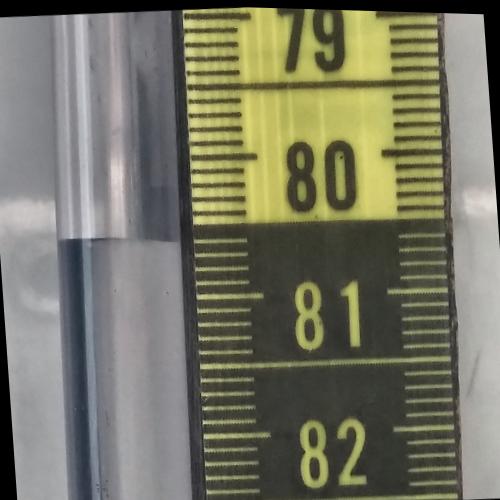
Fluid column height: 80.6 cm